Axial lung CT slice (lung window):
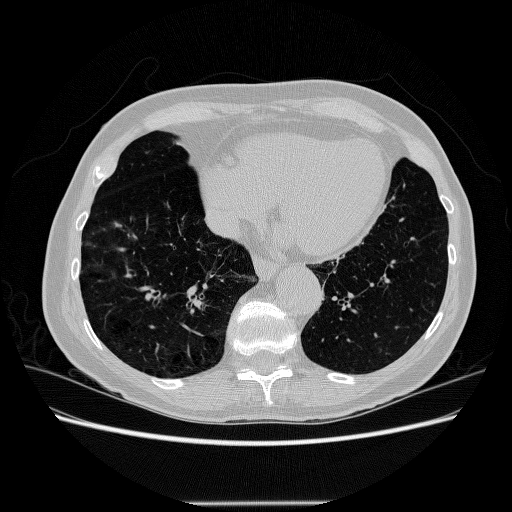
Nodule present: no